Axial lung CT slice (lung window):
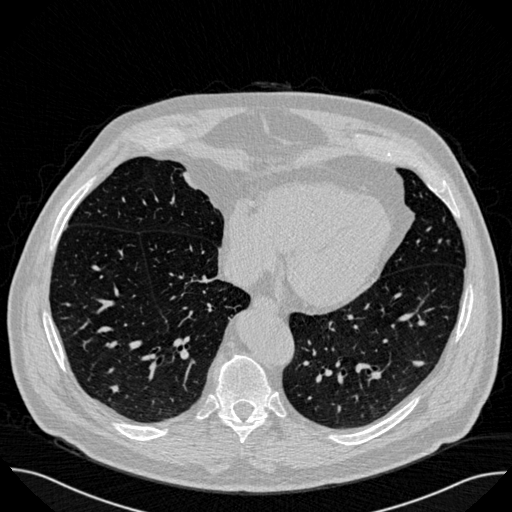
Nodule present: yes
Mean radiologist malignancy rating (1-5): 2.75